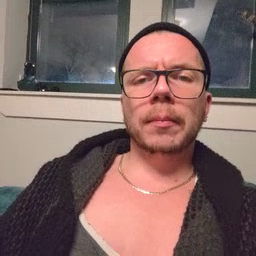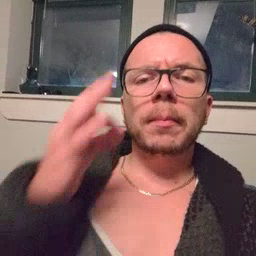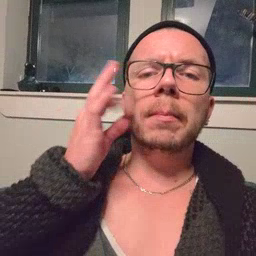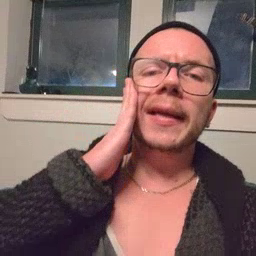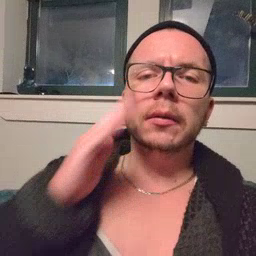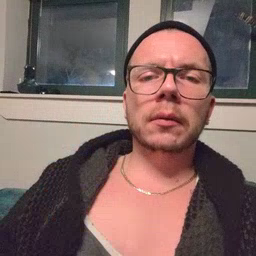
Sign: bee